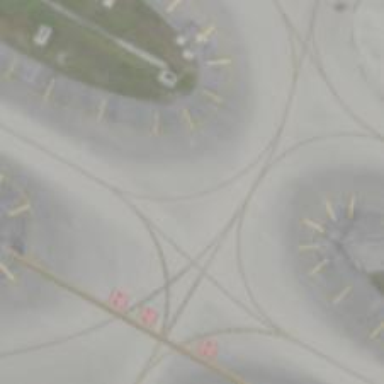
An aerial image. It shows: Image of taxiway at airport.